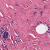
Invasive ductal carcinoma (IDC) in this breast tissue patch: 0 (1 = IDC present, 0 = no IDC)